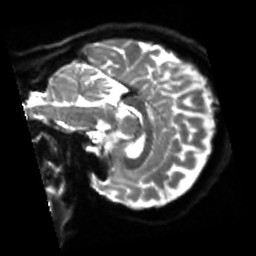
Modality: sbref
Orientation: sagittal
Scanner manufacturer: siemens
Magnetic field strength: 3 T
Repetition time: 4 s
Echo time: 0.0594 s